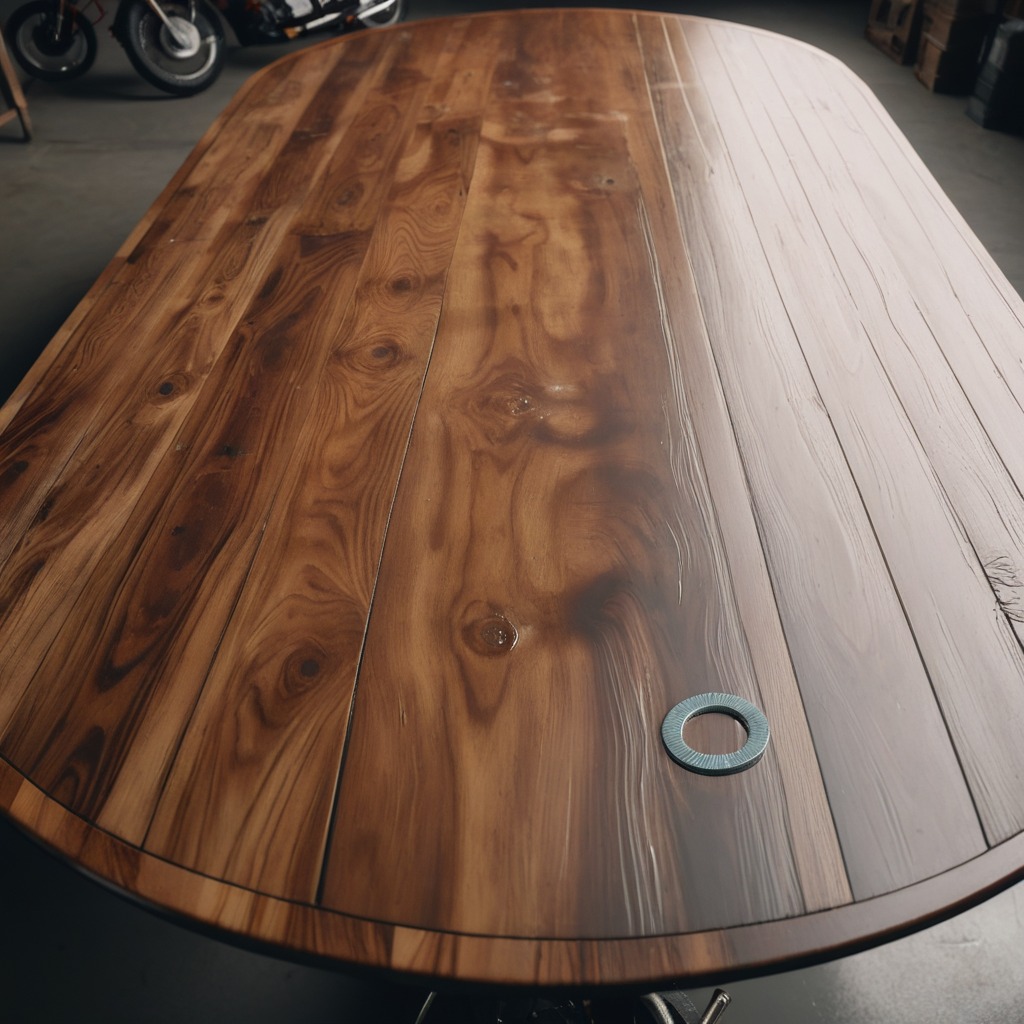
A flat metal washer is lying on the oil-spilled wooden table in a vintage motorcycle garage.